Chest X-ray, AP view. Patient: 67 years old, sex M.
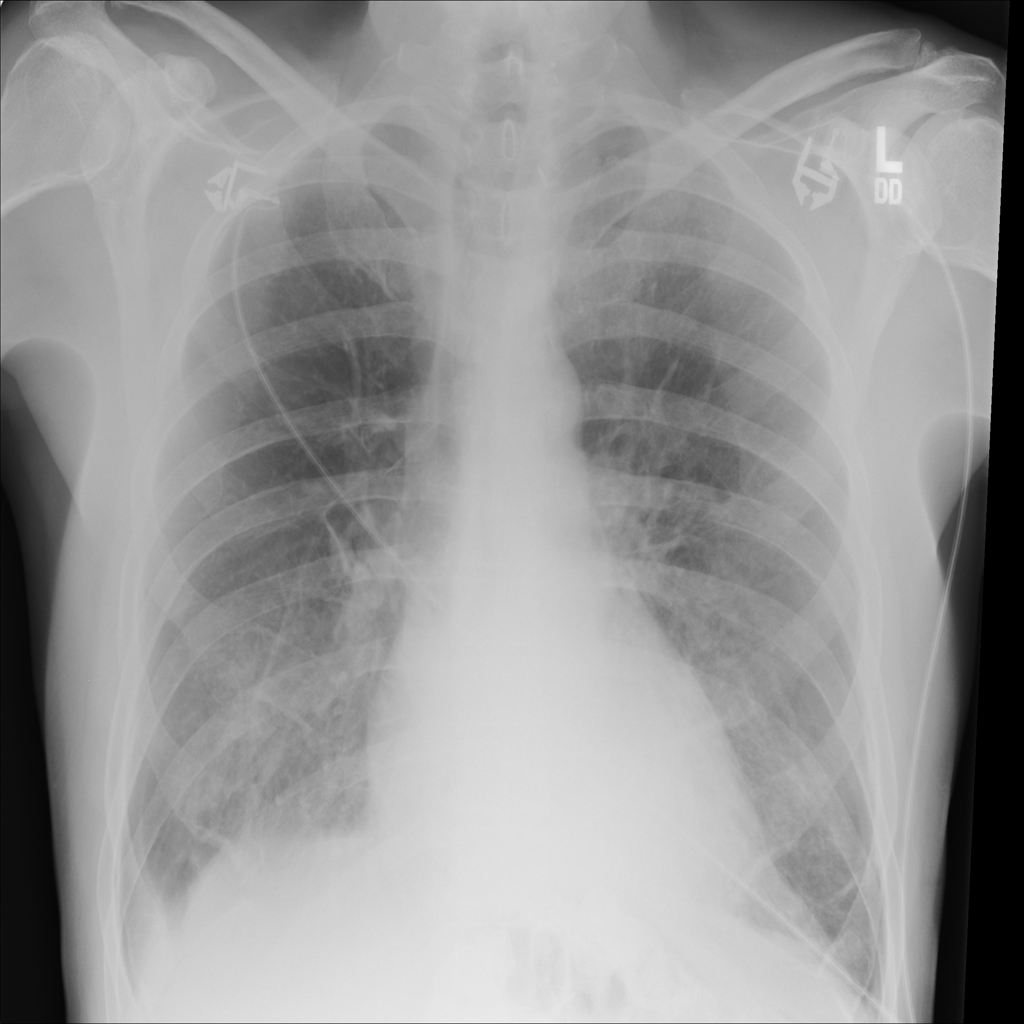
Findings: Consolidation, Infiltration